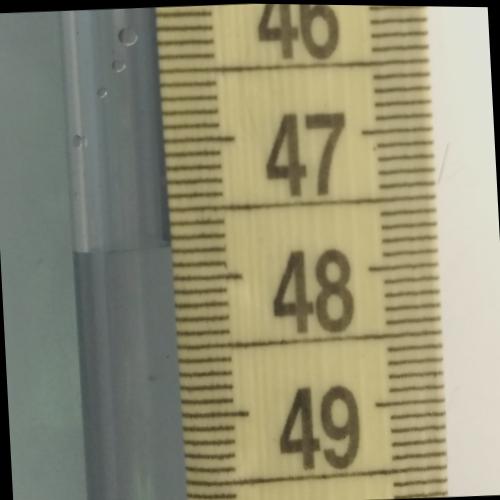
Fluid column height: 47.8 cm